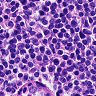
Metastatic tissue present: no